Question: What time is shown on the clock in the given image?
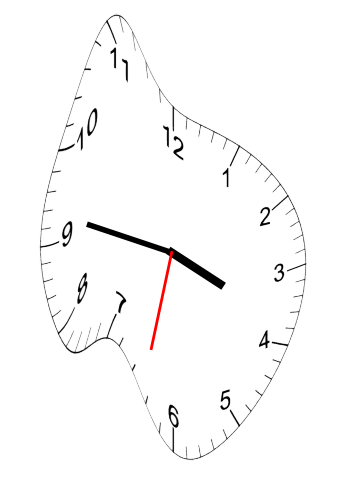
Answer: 03:46:32